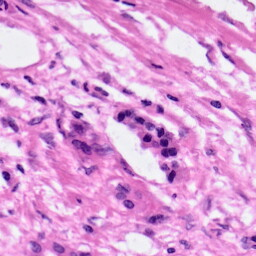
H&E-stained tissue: Pancreatic